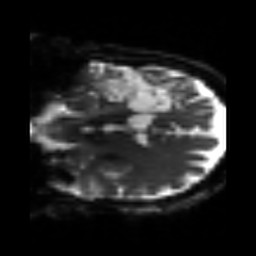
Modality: sbref
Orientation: coronal
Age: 58
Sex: male
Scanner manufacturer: siemens
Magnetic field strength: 3 T
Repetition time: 3.2 s
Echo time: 0.081 s